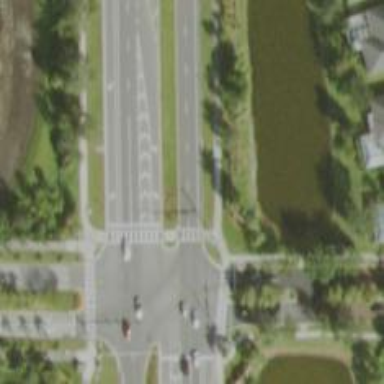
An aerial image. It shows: Uncontrolled road crossing.